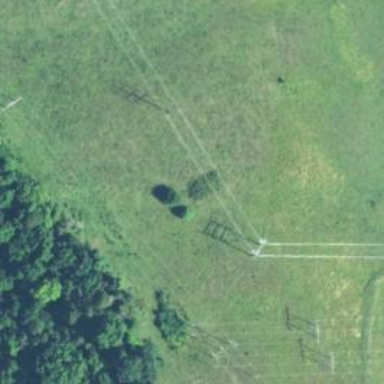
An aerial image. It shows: Power tower.